Field crop: maize
Growth stage: 2
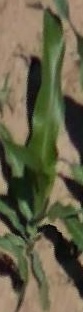
Species: maize